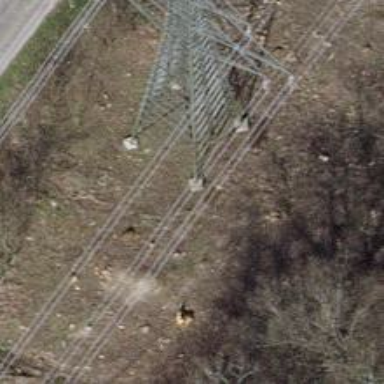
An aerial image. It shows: Power tower.